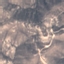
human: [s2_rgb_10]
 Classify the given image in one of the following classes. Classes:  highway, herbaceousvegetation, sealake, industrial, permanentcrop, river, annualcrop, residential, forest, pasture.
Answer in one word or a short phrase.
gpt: HerbaceousVegetation